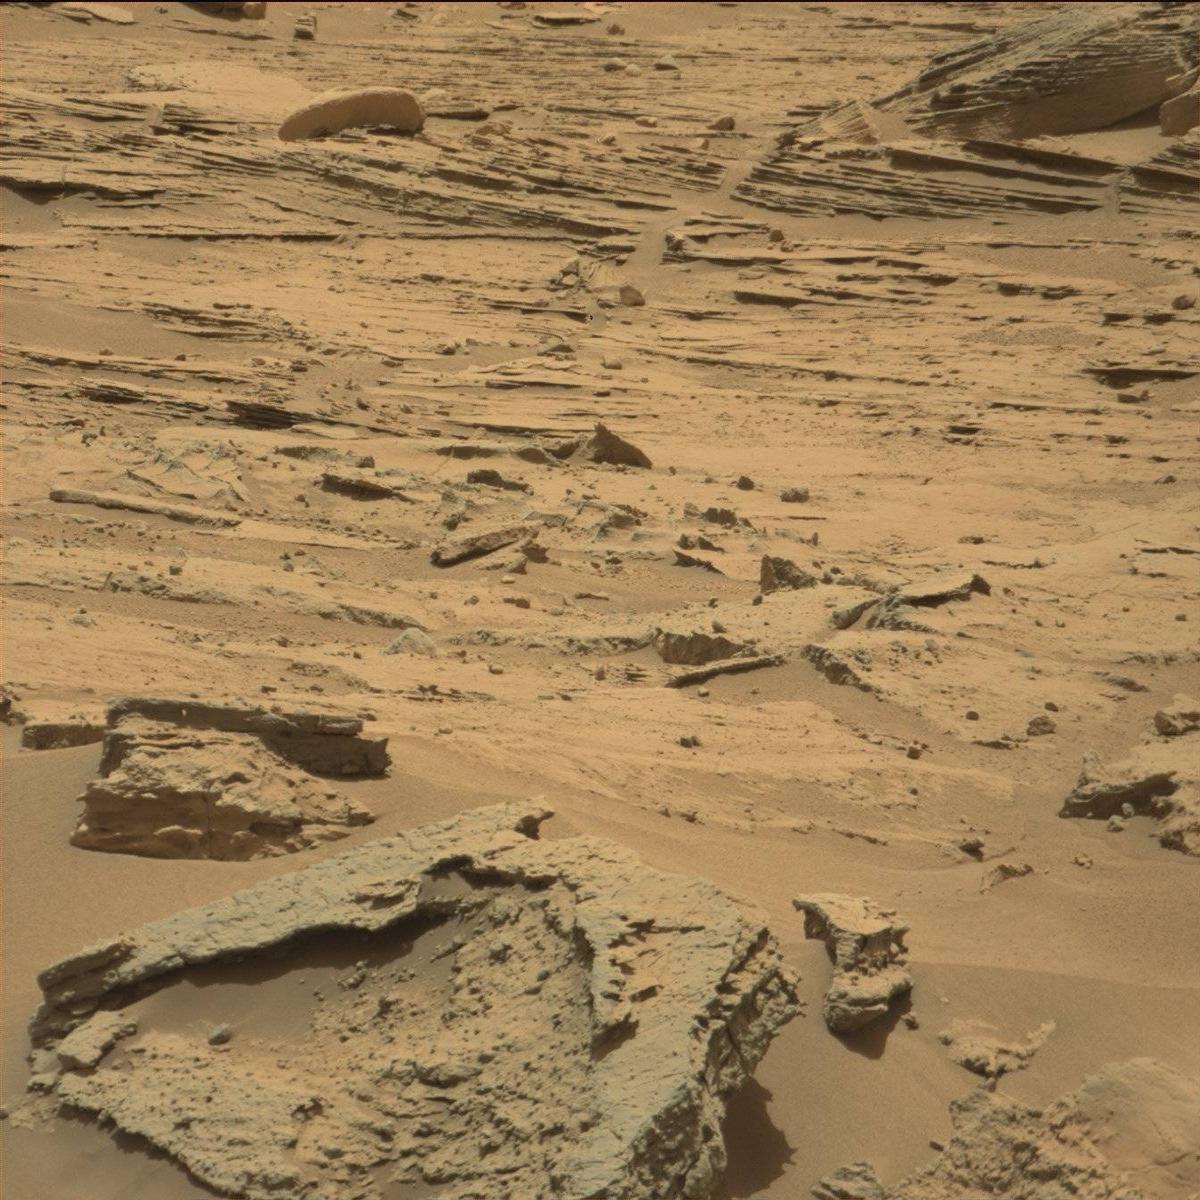
Terrain classes present: Bedrock, Rock, Sand / Soil